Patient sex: F
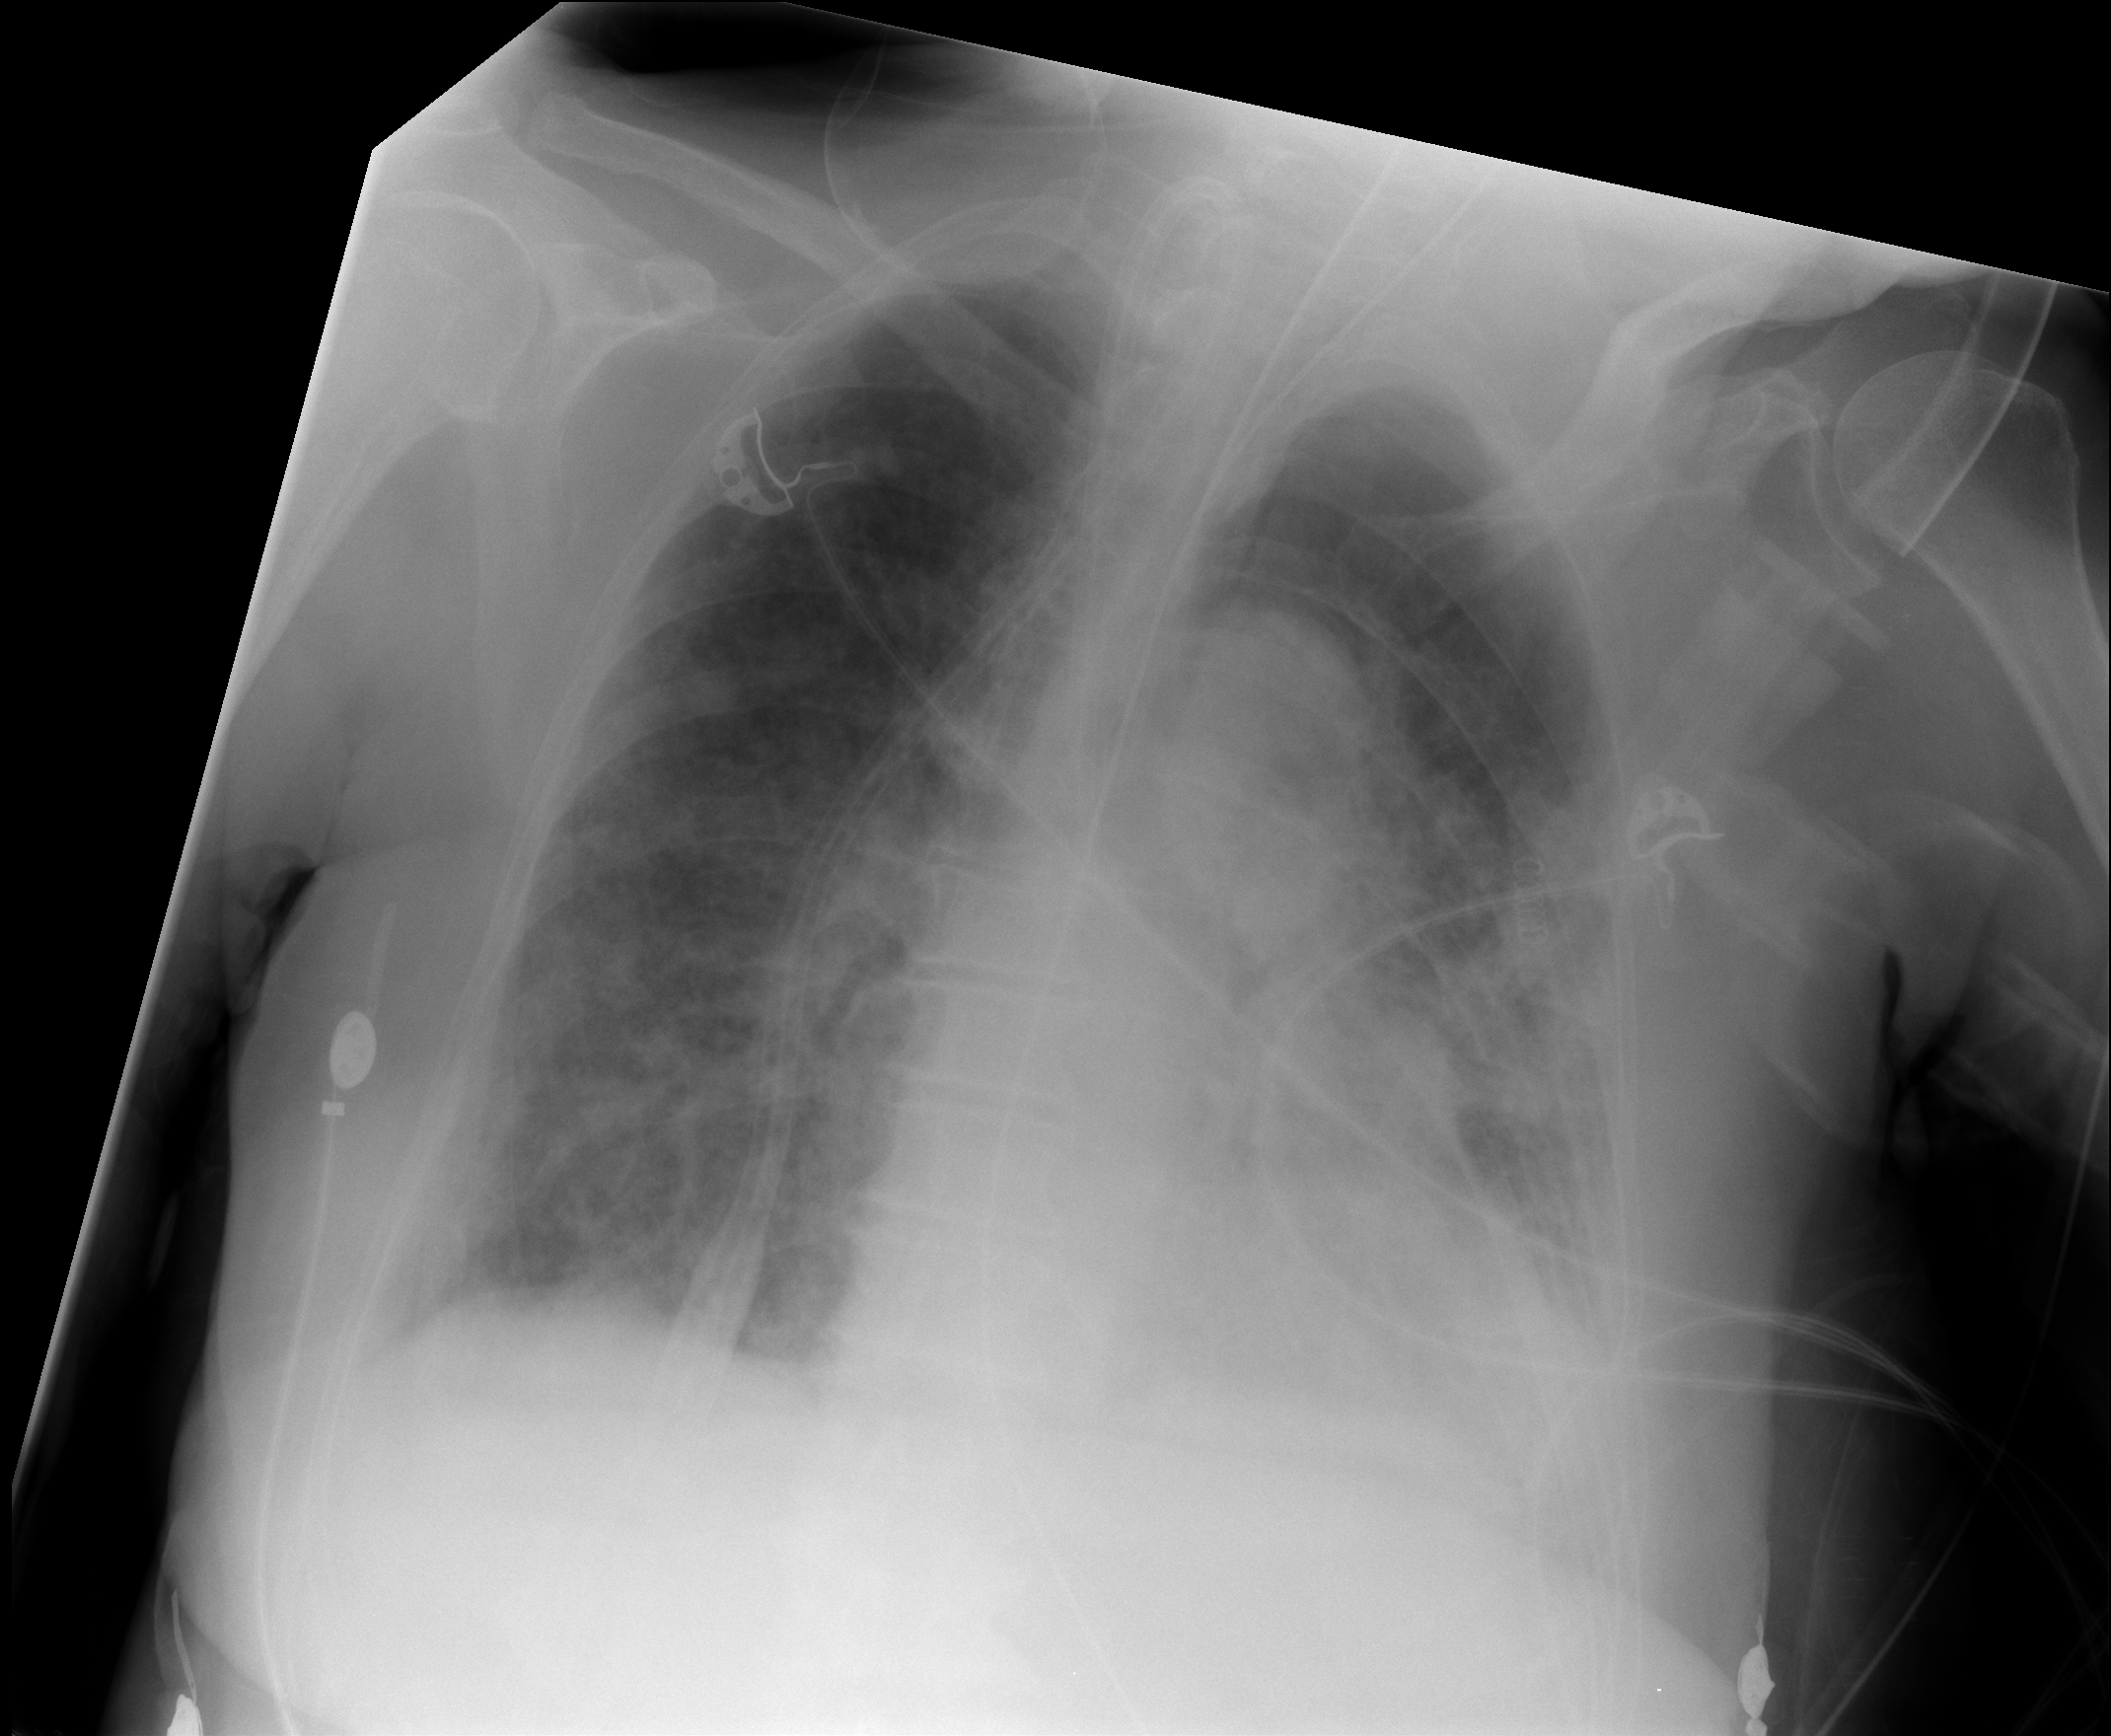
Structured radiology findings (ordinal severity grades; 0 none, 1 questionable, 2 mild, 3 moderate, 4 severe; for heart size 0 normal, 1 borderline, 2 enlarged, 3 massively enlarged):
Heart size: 2
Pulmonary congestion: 1
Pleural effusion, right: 1
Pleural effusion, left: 2
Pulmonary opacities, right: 3
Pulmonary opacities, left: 3
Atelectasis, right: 3
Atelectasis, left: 3